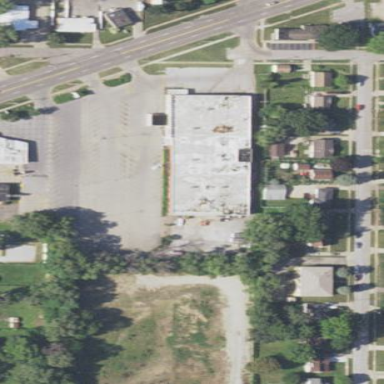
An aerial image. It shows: Retail building.